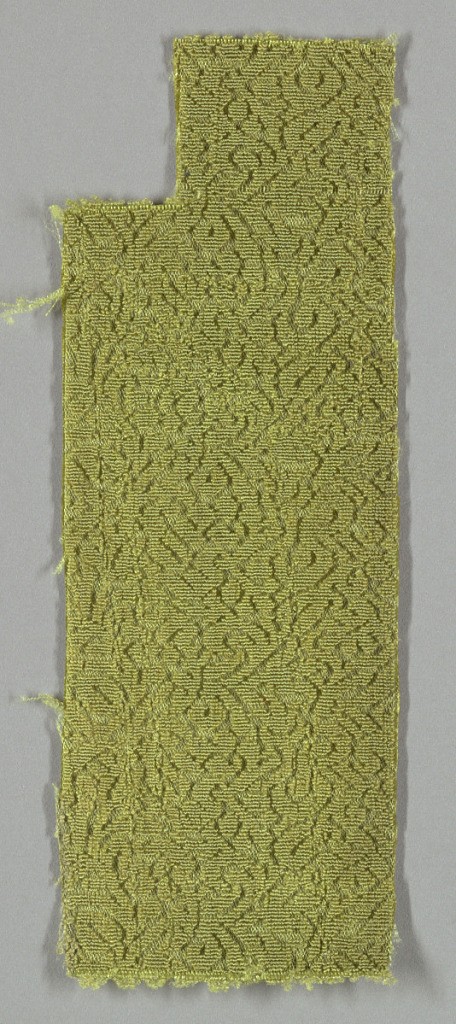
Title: Fragment
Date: early 17th century
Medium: silk Technique: uncut supplementary warp pile (velvet)
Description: Fragment of chartreuse green uncut velvet on silk ground of same color. Intricate design of closely spaced, tiny flowering branches in varied forms alternating in direction.